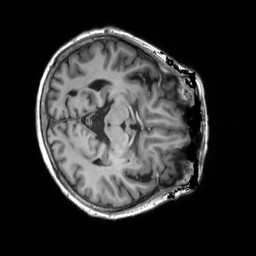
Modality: T1w
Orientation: axial
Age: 65
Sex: female
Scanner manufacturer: siemens
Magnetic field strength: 3 T
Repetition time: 2.5 s
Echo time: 0.00248 s